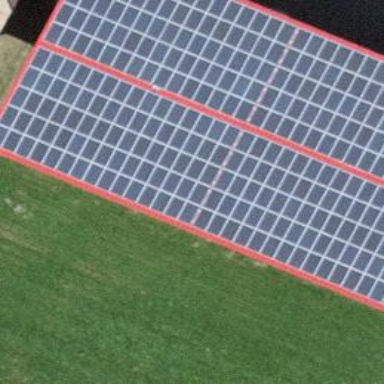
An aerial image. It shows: Solar photovoltaic panel generator.